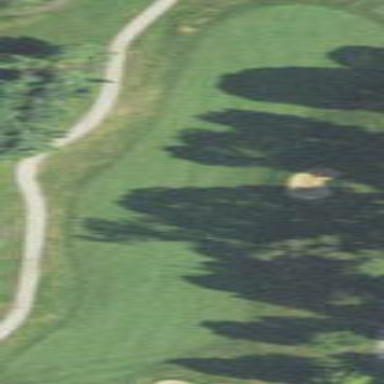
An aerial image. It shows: Golf fairway located in recreation ground. The area is designated for the sport of golf.